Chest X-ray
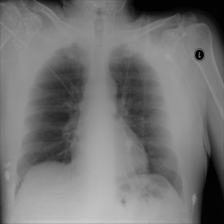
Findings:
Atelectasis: negative
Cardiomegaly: negative
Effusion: negative
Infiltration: negative
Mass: negative
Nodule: negative
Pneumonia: negative
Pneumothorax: negative
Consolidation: negative
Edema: negative
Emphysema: negative
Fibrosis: negative
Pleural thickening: negative
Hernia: negative